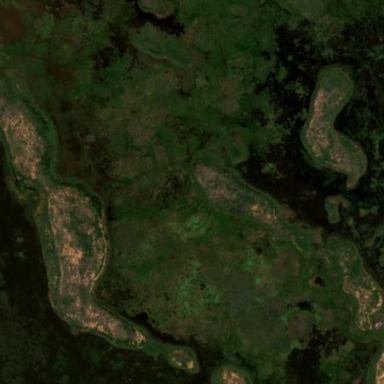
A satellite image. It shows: Islet covered with scrub vegetation.